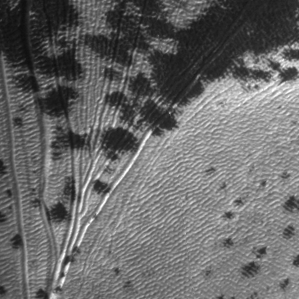
Label: frost